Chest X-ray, AP view. Patient: 72 years old, sex M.
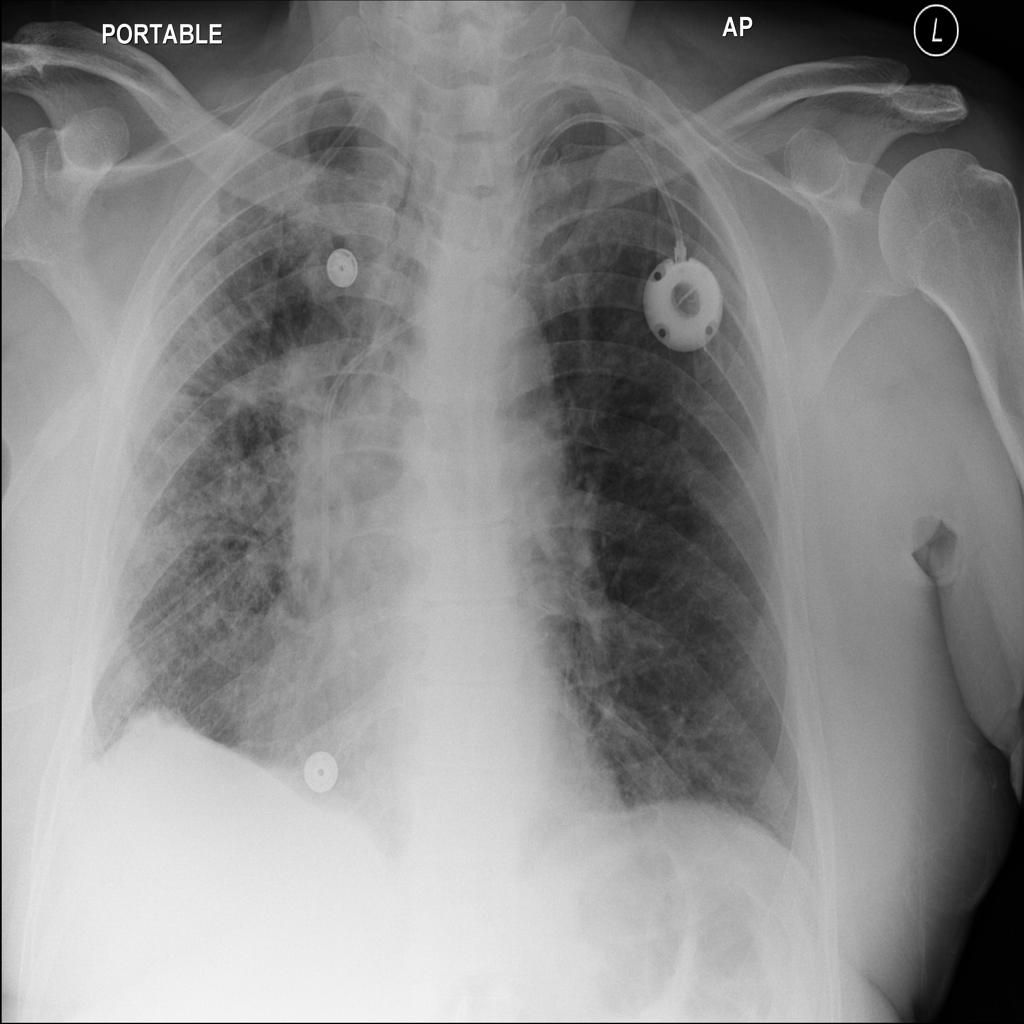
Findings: Infiltration